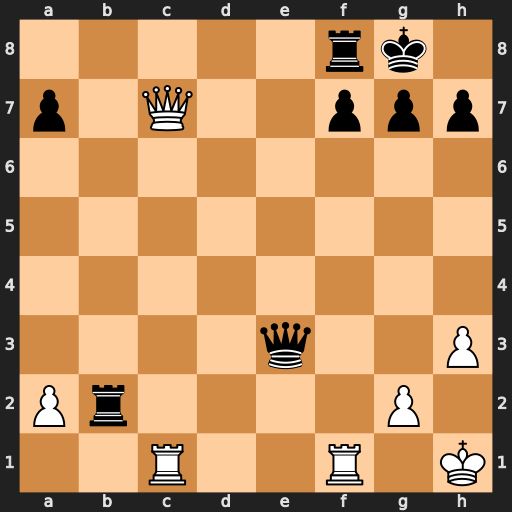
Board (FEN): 5rk1/p1Q2ppp/8/8/8/4q2P/Pr4P1/2R2R1K
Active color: w
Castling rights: -
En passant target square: -
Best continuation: Qxf7+ Rxf7 Rc8+ Qe8 Rxe8+ Rf8 Rfxf8#